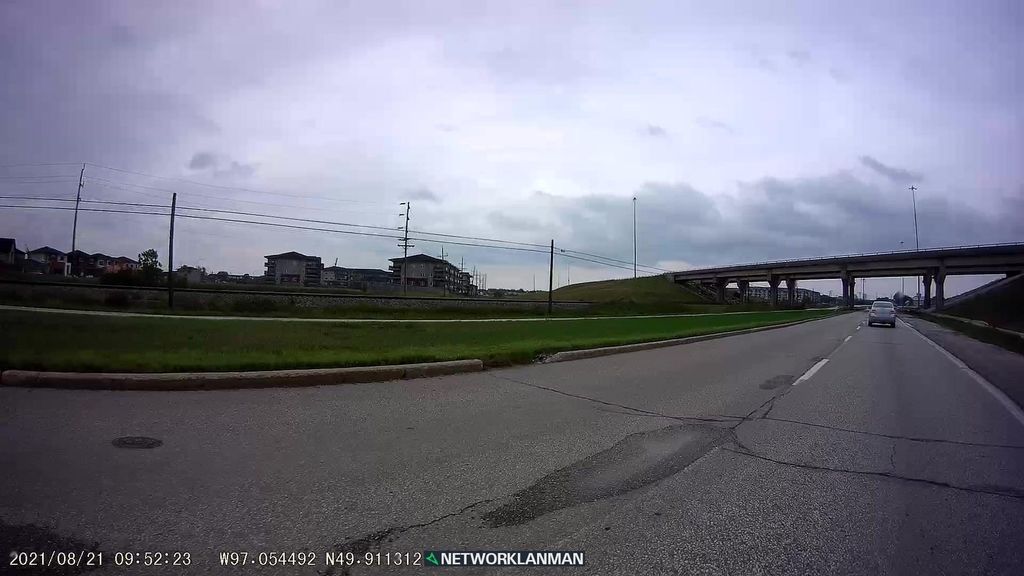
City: winnipeg